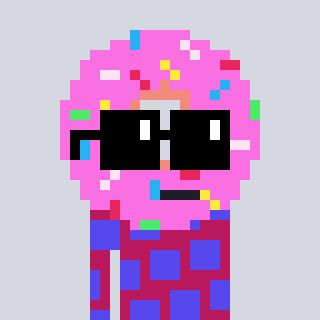
a pixel art character with square black sunglasses, a doughnut-shaped head and a darkpink-colored body on a cool background